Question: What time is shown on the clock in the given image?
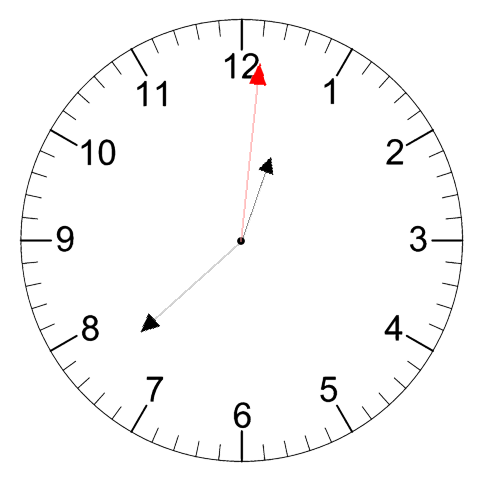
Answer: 12:38:01